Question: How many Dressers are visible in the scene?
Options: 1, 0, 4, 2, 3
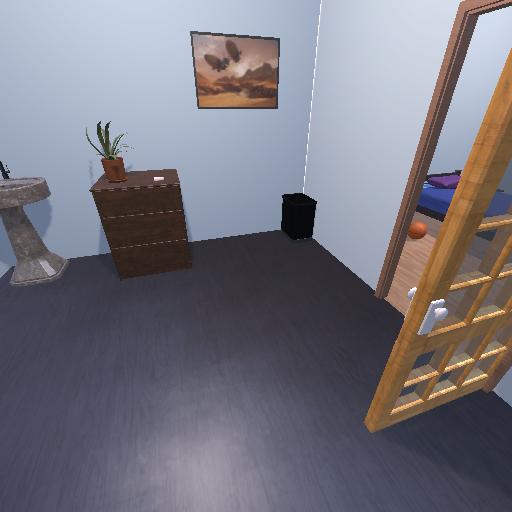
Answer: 1